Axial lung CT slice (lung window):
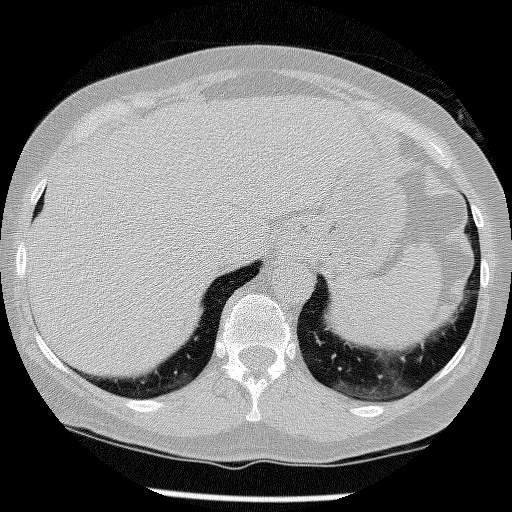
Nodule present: no